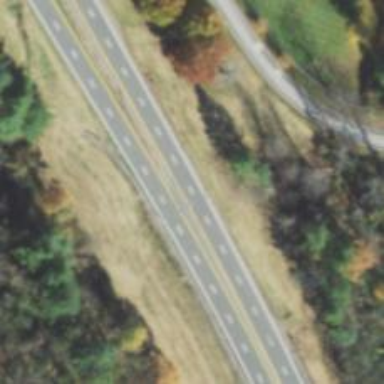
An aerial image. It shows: Trunk highway with expressway features.